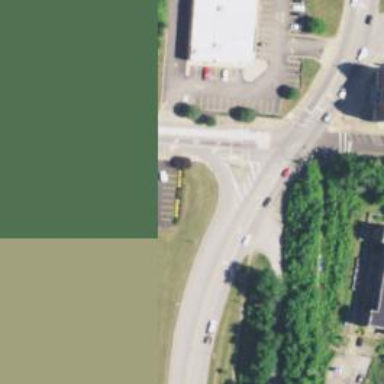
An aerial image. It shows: Footway with marked crossing lines.